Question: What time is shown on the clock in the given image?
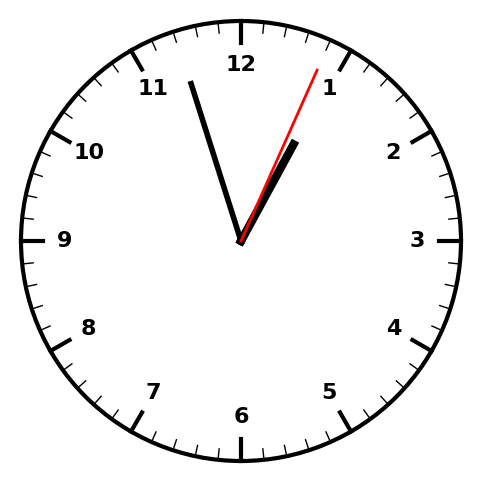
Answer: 12:57:04